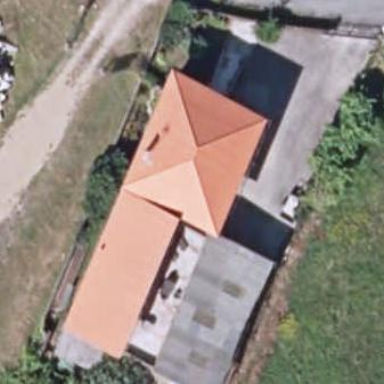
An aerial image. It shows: Carport building.